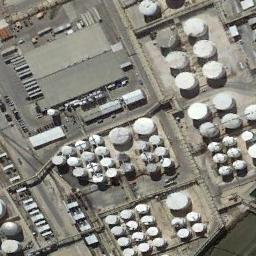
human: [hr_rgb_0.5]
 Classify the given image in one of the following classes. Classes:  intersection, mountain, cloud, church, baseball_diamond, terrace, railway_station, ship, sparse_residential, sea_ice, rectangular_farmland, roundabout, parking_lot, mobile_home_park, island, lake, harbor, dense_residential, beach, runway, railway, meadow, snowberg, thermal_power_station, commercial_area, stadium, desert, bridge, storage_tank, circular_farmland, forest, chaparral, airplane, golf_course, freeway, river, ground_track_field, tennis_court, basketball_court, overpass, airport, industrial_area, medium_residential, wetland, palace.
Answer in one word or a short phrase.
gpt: storage_tank